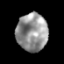
Tissue: prostate
Cell type: T cells
Senescence score: 0.3319
Nuclear area (px): 1159
Mean DAPI intensity: 146.615